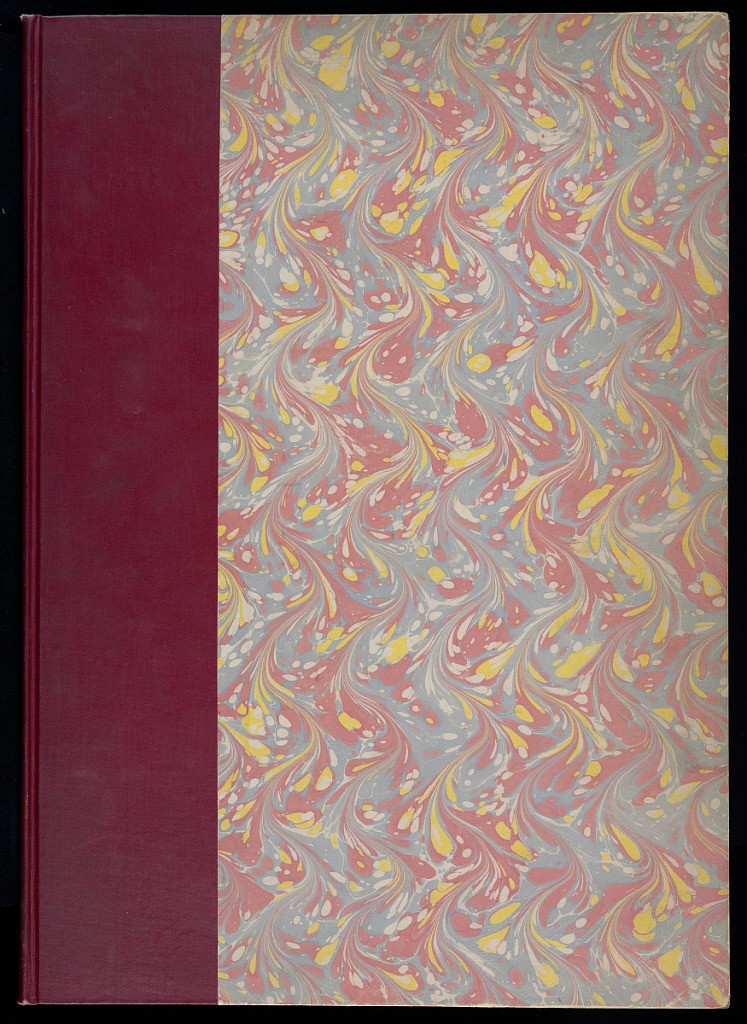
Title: Album of Architectural Plans and Sections of Staircases from the Hôtel de Toulouse and the Palace of Versailles
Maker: Jean Mariette, French, 1660–1742
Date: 1713–42
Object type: Album
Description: Album of architectural sections and plans of Staircases from the Hôtel de Toulouse in Paris and the Princes' Staircase and the Queen's Staircase in the Palace of Versailles. The plates are titled and signed by the publisher.